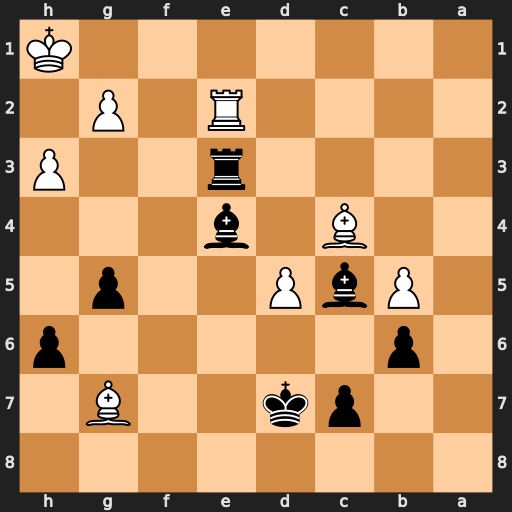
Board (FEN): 8/2pk2B1/1p5p/1PbP2p1/2B1b3/4r2P/4R1P1/7K
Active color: b
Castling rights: -
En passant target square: -
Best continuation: Rxh3#